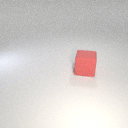
large red rubber cube